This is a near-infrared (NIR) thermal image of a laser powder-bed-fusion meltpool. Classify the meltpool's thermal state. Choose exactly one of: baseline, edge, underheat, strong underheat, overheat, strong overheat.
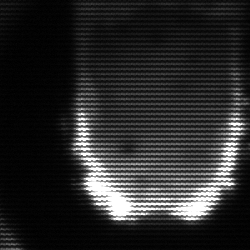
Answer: baseline